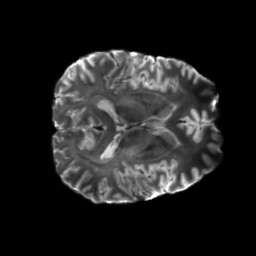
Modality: T2w
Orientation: axial
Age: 27
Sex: male
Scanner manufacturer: siemens
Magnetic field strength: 6.98 T
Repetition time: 7.08 s
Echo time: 0.0756 s